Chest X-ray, AP view. Patient: 12 years old, sex F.
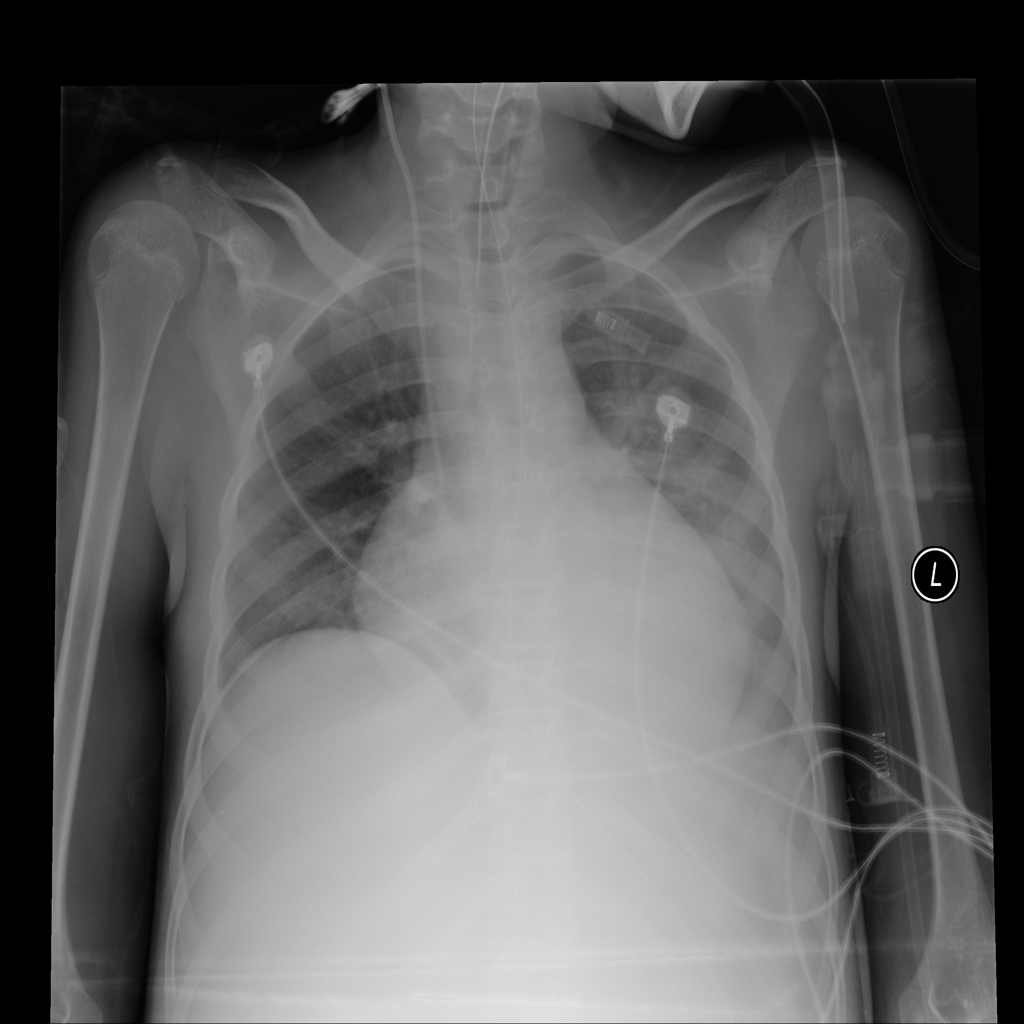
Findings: No Finding